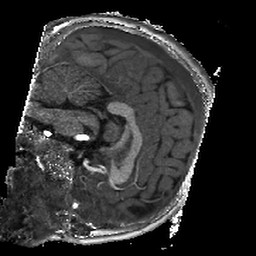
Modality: T1w
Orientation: sagittal
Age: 10
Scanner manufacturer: siemens
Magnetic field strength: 3 T
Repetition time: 2.4 s
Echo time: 0.00224 s